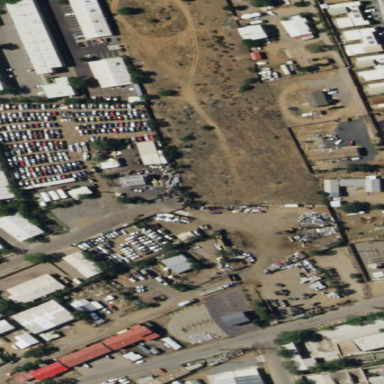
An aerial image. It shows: Industrial area designated as scrap yard.